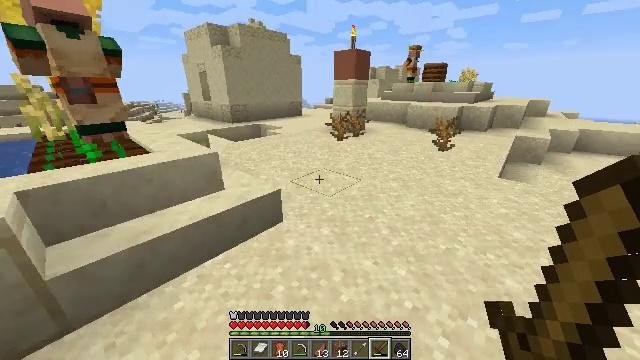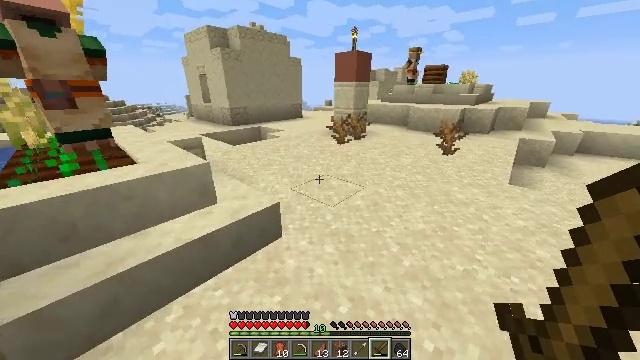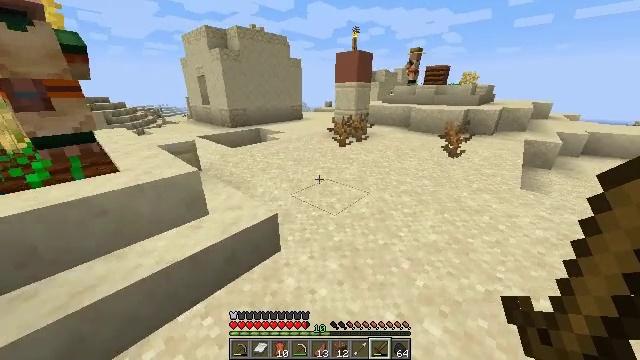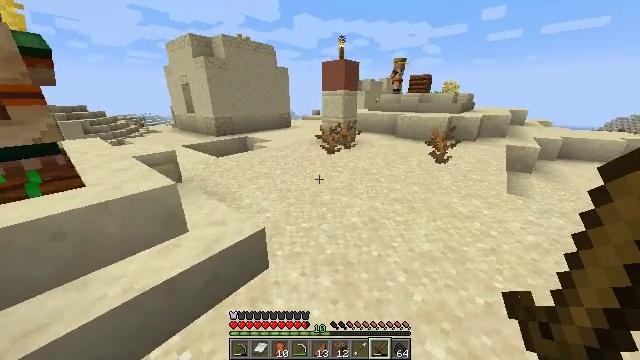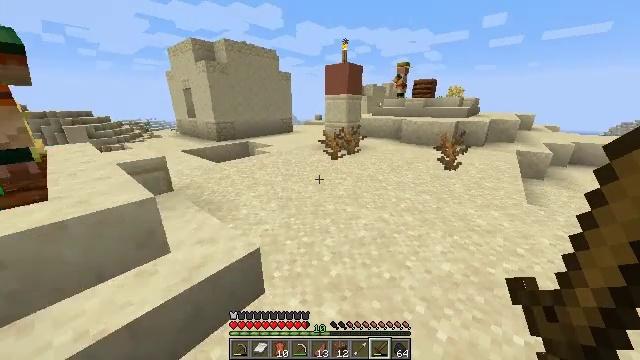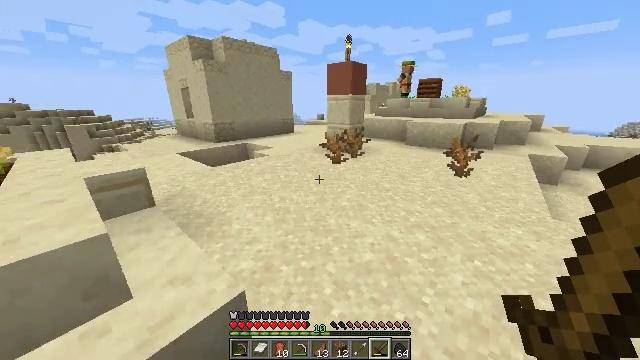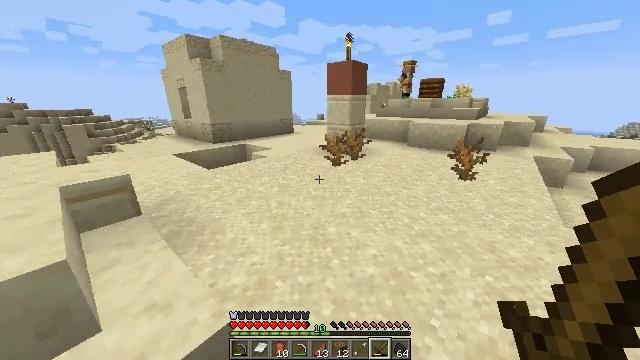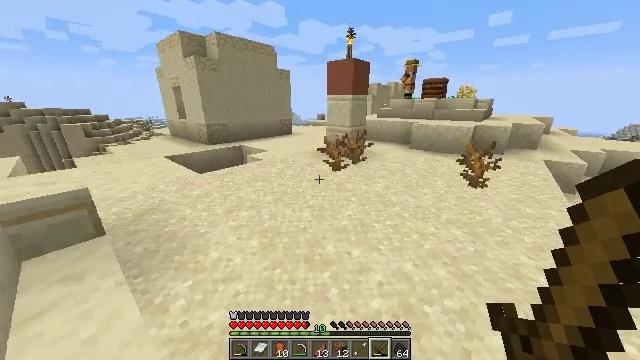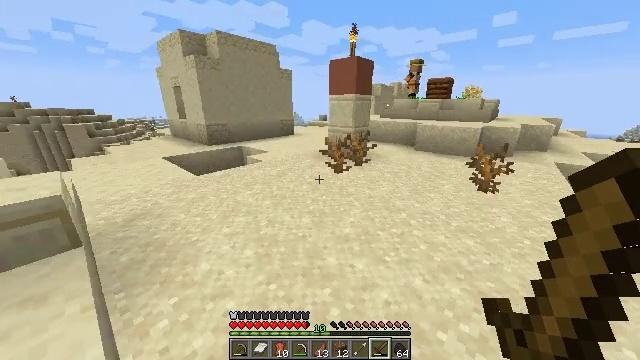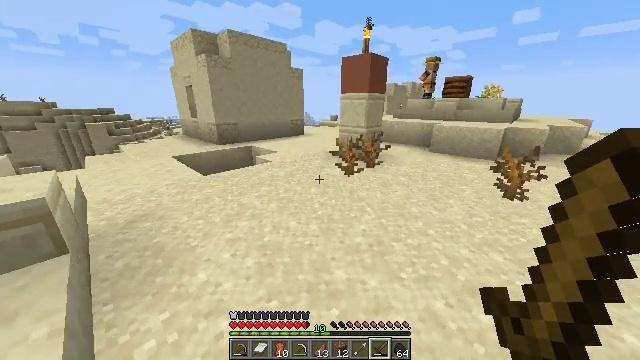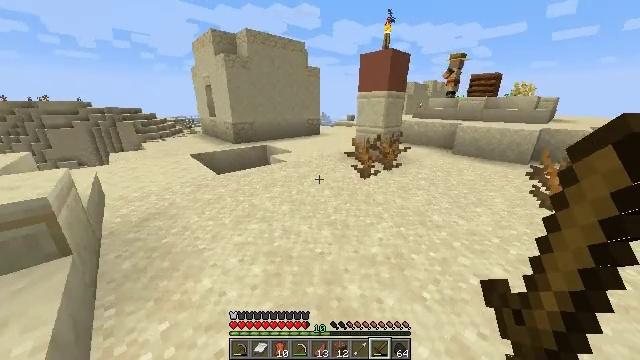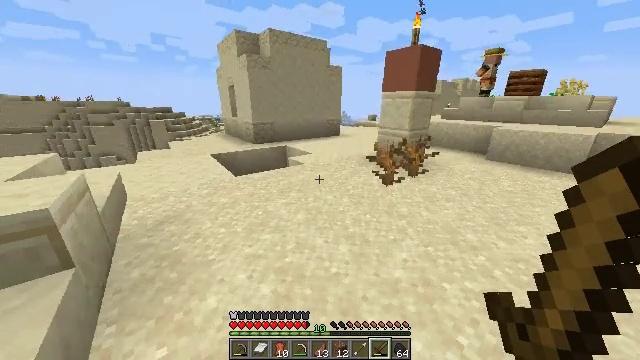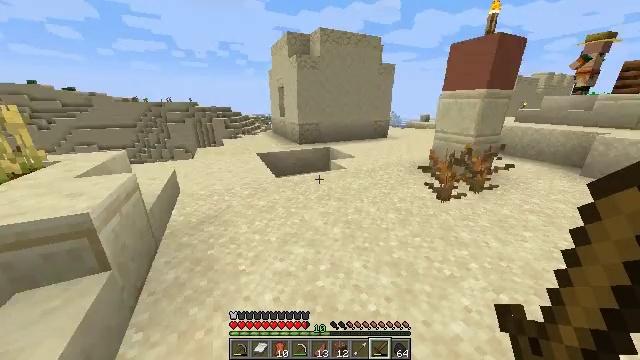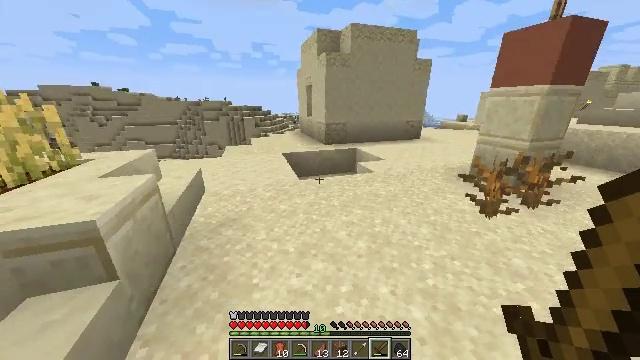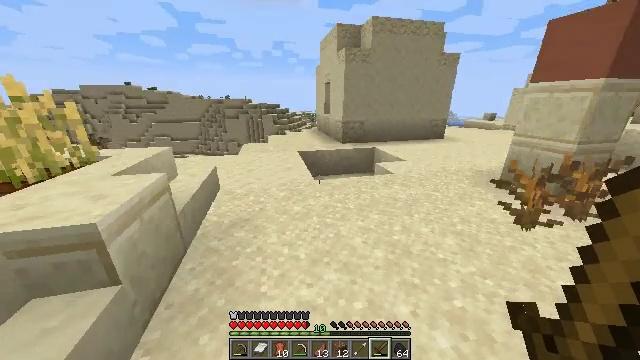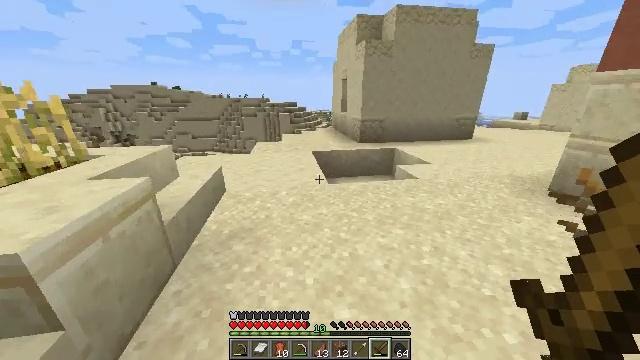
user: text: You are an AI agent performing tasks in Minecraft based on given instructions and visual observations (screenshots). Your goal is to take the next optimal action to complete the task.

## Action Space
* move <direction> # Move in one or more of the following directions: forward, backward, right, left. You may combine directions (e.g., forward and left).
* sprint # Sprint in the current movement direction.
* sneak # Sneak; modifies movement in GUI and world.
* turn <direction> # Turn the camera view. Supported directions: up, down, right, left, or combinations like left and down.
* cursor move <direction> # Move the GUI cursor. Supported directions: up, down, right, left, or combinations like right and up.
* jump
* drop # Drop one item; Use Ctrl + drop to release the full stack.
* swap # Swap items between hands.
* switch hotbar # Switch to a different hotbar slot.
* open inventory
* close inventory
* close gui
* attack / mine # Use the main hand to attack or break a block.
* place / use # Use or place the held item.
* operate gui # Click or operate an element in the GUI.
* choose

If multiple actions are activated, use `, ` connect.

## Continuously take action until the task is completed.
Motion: motion action
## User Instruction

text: Break the cactus block.
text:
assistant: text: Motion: move forward
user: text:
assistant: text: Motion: move forward
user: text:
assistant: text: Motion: move forward, sprint, turn right and up
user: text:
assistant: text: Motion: move forward, sprint, turn up
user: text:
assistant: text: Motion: move forward, sprint
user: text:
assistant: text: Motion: move forward, sprint
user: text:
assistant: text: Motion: move forward
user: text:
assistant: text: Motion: move forward
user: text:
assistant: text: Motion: move forward, turn left
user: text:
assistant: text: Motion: move forward, sprint, turn left
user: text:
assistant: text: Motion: move forward, sprint, turn left
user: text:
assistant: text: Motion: move forward, sprint, turn left
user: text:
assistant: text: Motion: move forward, turn left
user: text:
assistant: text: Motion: move forward, turn left
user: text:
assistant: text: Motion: move forward, turn left
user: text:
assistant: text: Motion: move forward, turn left
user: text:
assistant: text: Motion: move forward, turn left
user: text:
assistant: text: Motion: move forward, turn left
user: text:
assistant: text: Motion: move forward, turn left
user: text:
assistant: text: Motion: move forward, turn left and down
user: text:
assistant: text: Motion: turn left and down
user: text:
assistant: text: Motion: turn left
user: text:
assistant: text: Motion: turn left and down
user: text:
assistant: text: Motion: turn left
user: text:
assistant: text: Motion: turn left
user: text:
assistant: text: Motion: move forward, turn left
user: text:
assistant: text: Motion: move forward, turn left
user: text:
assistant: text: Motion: move forward, turn left, jump
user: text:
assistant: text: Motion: move forward, jump
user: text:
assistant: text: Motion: move forward, turn down, jump